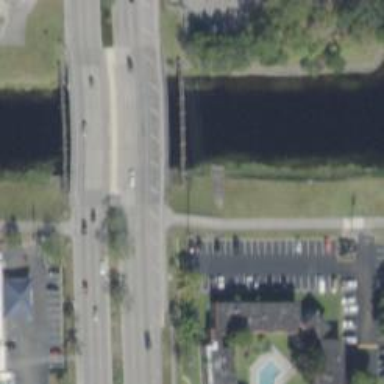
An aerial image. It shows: Footway bridge.